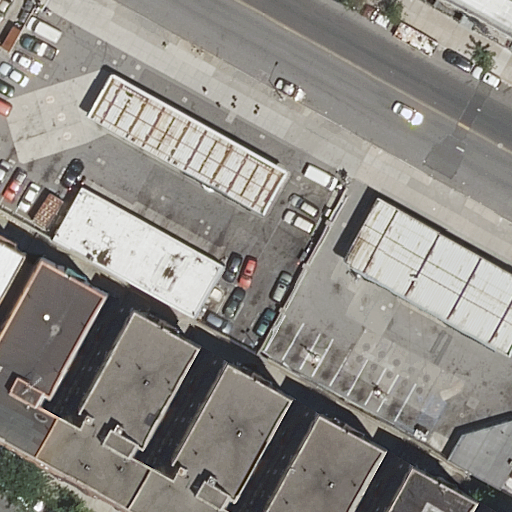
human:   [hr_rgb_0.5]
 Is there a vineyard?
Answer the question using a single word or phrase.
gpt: no

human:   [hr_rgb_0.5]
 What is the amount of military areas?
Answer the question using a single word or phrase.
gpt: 0

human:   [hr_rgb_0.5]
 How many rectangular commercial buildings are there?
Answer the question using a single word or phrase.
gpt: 0

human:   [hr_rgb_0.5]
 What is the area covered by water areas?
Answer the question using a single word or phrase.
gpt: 0m2

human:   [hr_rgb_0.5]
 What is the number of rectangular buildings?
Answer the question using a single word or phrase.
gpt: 4

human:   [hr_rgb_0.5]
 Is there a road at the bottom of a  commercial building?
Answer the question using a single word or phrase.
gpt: no

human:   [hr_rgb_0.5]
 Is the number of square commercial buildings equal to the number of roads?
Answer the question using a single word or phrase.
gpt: no

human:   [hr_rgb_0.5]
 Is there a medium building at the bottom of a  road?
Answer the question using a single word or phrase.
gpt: yes

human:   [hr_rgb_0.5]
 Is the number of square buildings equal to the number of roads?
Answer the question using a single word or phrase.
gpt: no

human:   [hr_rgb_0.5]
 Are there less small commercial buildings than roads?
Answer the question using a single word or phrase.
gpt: yes

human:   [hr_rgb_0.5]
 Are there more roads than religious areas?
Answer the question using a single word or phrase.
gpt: yes

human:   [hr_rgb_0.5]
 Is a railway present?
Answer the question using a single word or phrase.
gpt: no

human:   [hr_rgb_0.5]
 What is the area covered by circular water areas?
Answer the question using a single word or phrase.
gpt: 0m2

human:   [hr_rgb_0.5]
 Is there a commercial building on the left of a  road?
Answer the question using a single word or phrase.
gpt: no

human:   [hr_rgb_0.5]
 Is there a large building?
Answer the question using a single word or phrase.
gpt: yes

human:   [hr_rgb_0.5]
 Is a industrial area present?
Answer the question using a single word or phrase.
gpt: no

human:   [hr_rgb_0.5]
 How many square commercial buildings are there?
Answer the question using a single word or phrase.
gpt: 0

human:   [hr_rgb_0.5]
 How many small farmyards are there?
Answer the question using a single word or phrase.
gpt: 0

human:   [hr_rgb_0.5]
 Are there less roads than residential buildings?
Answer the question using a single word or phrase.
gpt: yes

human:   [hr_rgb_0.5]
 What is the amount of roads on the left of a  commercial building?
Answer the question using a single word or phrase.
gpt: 0

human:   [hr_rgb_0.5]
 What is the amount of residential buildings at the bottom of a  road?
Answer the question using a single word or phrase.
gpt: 9

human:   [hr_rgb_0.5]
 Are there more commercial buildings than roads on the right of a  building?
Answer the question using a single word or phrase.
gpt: no

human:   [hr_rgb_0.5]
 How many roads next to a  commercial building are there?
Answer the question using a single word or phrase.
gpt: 0

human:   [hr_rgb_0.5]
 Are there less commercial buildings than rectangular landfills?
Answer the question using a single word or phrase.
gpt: no

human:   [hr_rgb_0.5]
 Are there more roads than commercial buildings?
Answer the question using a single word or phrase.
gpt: yes

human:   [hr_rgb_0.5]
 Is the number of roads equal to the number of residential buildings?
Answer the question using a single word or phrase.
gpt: no

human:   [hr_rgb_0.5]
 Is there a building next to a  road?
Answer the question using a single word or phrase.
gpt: yes

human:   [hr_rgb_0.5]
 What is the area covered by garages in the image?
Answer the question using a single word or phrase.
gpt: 0m2

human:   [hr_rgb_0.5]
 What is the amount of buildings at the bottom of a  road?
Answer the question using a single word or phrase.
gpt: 9

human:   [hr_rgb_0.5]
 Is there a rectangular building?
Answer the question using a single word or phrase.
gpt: yes

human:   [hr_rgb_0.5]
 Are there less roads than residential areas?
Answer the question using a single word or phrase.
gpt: no

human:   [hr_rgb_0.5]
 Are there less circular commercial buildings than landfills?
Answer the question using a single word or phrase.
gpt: no

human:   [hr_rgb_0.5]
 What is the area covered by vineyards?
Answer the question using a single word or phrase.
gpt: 0m2

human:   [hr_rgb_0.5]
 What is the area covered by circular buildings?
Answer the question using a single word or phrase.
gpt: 0m2

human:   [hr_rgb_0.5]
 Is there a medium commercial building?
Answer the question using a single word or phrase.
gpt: no

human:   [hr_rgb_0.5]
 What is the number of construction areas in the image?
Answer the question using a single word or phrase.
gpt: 0

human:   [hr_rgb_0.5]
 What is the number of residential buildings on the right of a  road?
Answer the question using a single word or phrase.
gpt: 8